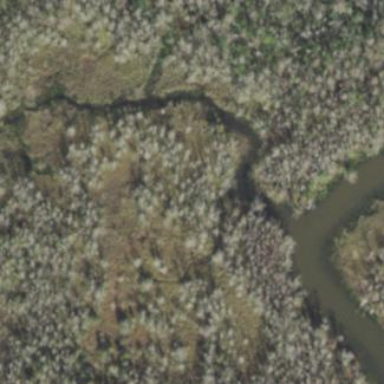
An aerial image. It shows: Beautiful wet meadow natural wetland.